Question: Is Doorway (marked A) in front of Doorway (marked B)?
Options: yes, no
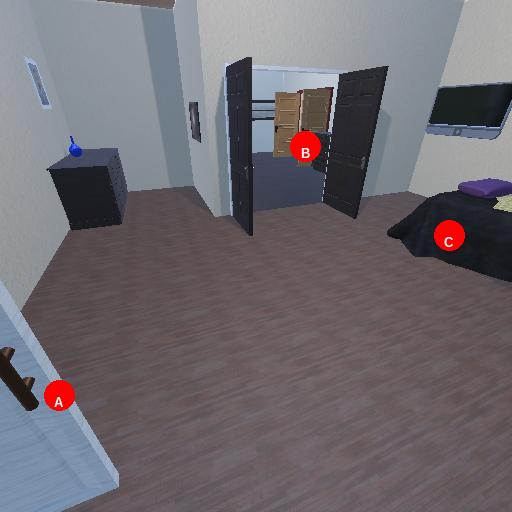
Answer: yes